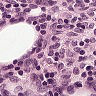
Metastatic tissue present: no